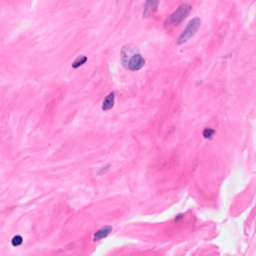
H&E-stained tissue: Breast